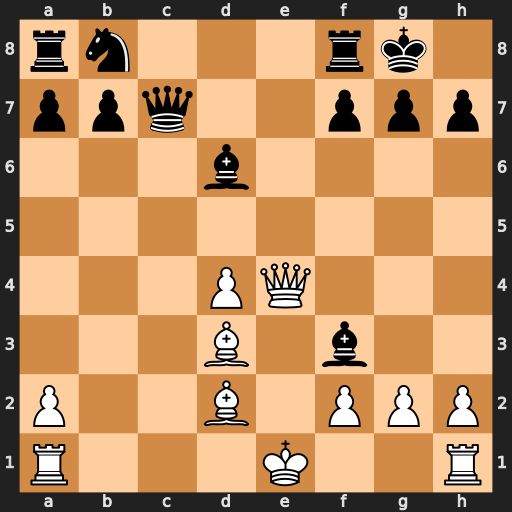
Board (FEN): rn3rk1/ppq2ppp/3b4/8/3PQ3/3B1b2/P2B1PPP/R3K2R
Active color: w
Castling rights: KQ
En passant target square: -
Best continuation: Qxh7#